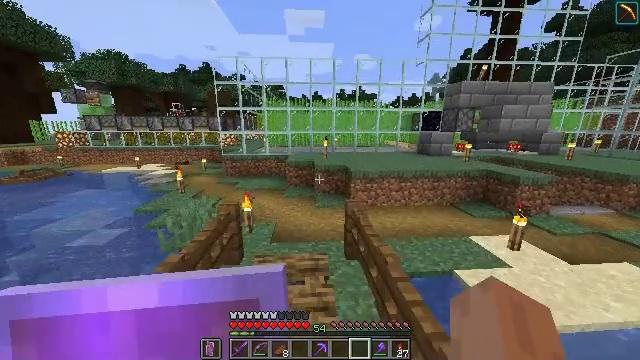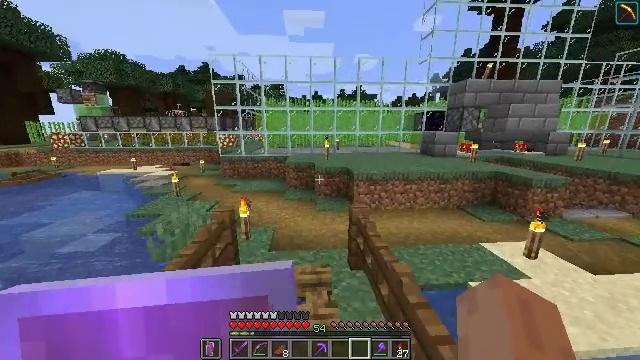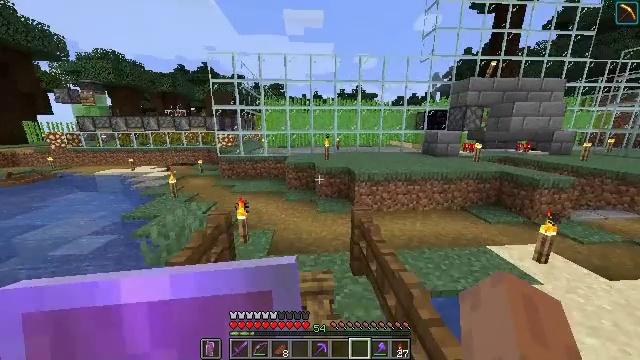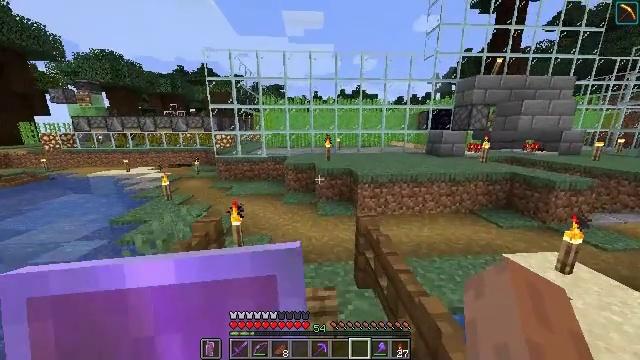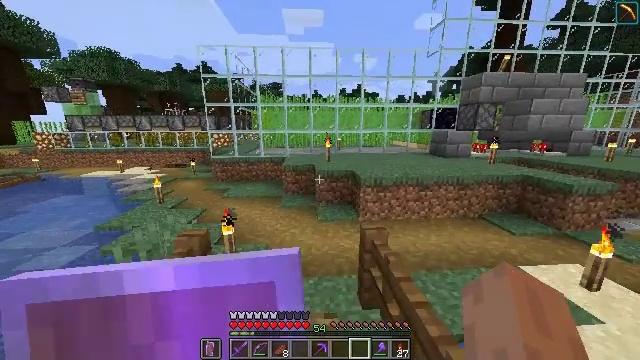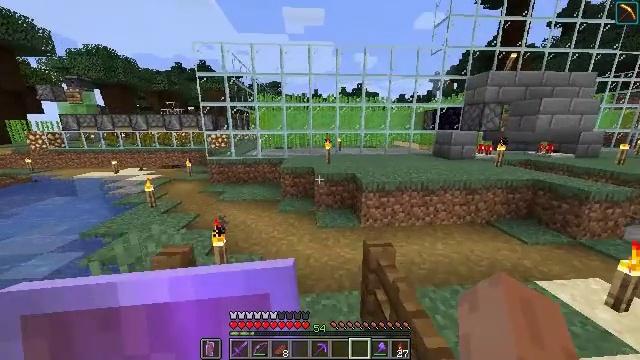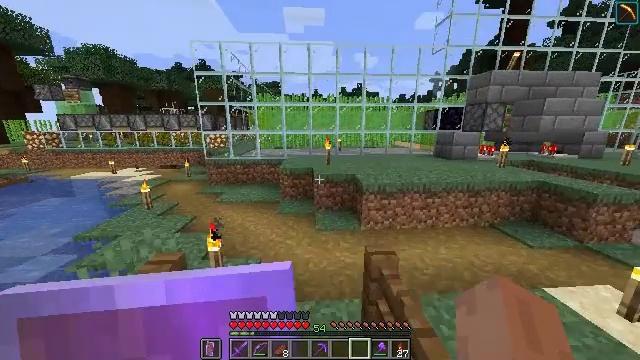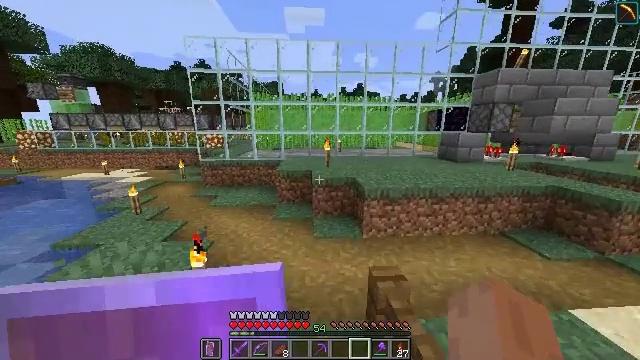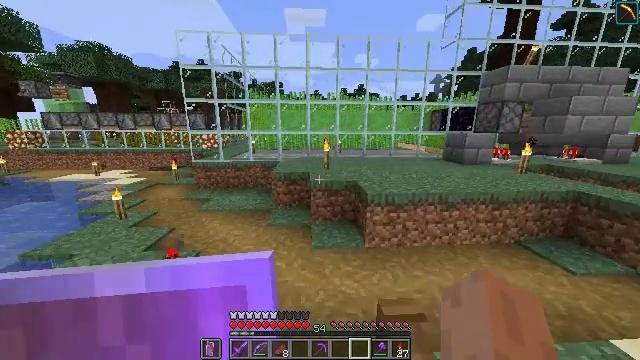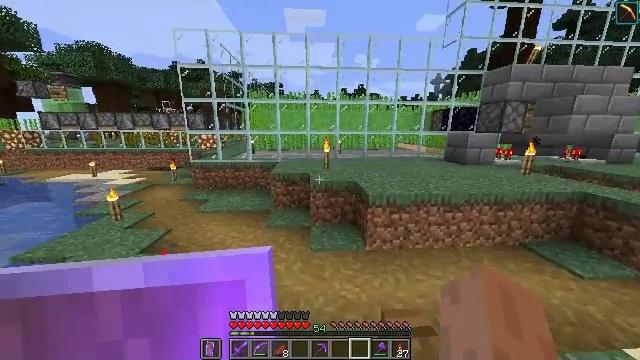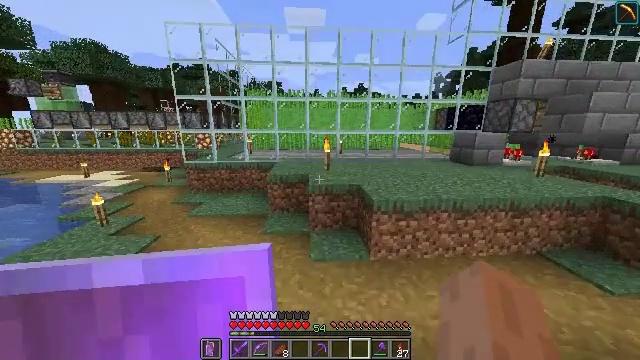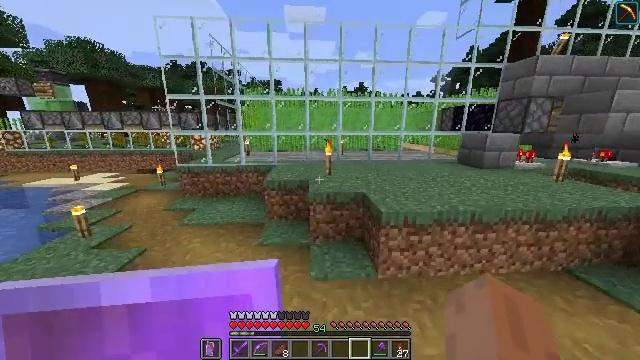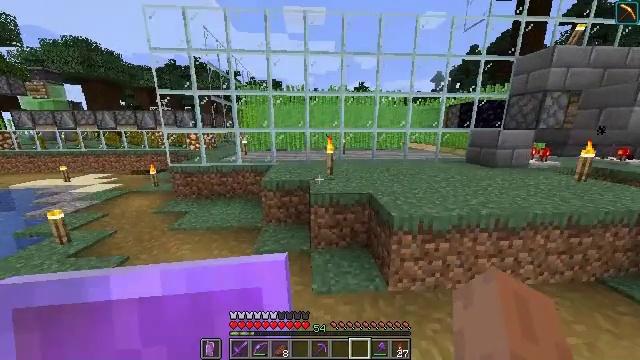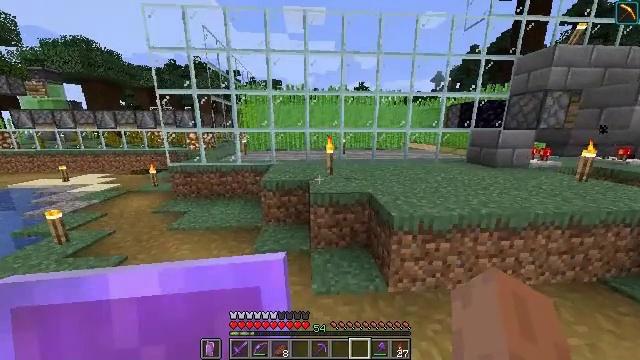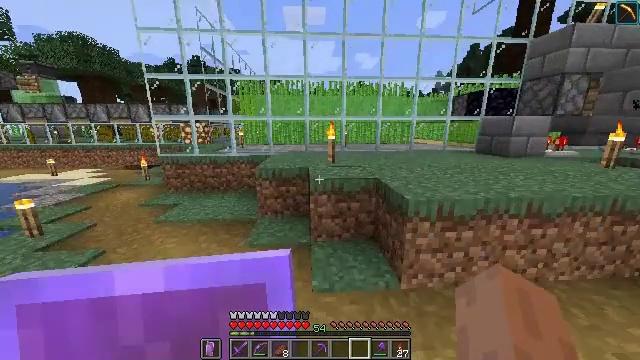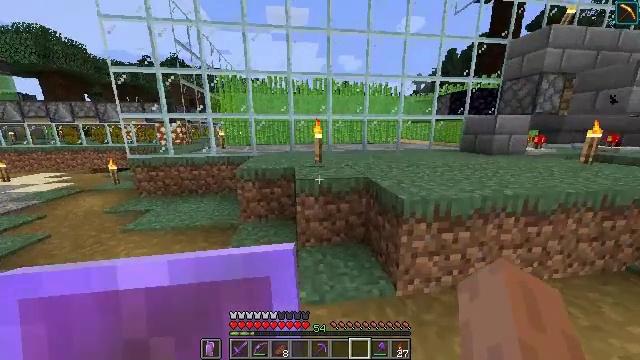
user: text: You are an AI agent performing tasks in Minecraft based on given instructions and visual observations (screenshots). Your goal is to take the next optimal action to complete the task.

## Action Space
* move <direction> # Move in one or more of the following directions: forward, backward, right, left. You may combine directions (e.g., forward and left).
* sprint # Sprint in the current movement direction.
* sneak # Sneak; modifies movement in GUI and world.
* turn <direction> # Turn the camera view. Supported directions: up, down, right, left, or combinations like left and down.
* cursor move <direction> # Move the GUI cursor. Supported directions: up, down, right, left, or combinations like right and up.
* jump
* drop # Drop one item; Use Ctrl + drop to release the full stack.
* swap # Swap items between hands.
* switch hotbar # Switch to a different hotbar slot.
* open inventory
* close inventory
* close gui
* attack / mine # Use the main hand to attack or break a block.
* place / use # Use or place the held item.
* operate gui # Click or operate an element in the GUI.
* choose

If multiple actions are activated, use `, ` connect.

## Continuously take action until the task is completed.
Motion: motion action
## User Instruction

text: Create paper in the crafting menu.
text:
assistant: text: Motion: move forward
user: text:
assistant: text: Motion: move forward
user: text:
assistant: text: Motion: move forward
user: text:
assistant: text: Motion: move forward
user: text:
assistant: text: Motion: move forward
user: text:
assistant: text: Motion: move forward
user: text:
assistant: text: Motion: move forward
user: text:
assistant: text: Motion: move forward
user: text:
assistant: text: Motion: move forward
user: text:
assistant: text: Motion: move forward
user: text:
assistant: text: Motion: move forward
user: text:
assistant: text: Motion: move forward
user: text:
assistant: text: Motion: move forward
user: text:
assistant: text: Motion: move forward
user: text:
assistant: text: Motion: move forward, turn right
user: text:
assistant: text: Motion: move forward, turn right
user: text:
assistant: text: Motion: move forward, turn right
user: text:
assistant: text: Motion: move forward, turn right and down
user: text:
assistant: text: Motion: move forward, turn right and down
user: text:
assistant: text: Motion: move forward, turn right and down
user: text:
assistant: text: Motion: move forward
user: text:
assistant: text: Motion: move forward
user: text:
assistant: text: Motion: move forward
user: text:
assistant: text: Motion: move forward and move right
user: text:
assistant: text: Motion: move forward and move right, turn left
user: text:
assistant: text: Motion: move forward and move right
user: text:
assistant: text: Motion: move forward and move right
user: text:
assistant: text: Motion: move forward and move right
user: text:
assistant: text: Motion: move forward and move right
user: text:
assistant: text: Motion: move forward and move right